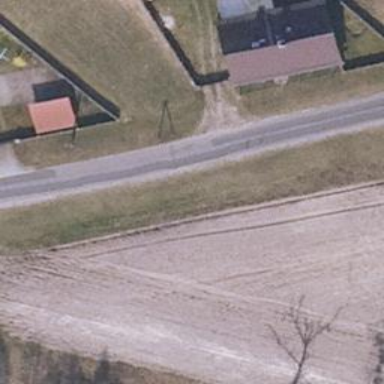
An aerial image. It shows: Residential road with asphalt surface. The road is of grade1 tracktype.